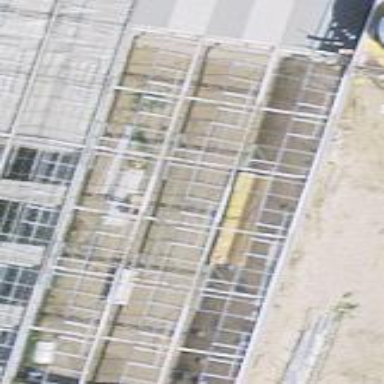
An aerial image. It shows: Greenhouse.